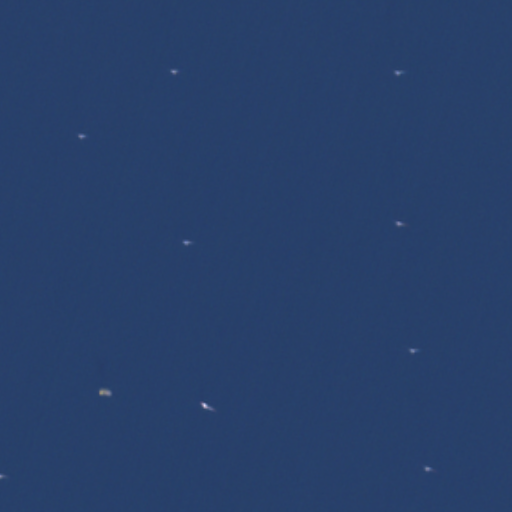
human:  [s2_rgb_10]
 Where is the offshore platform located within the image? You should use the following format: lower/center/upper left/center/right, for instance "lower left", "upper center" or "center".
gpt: The offshore platform is located in the lower left of the image.
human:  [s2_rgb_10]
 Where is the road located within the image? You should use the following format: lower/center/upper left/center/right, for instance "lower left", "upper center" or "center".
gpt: There is no road in the image.